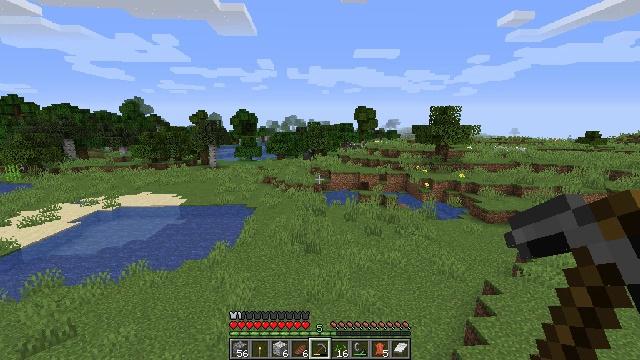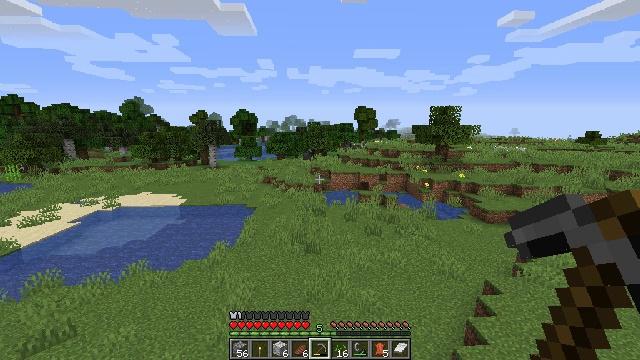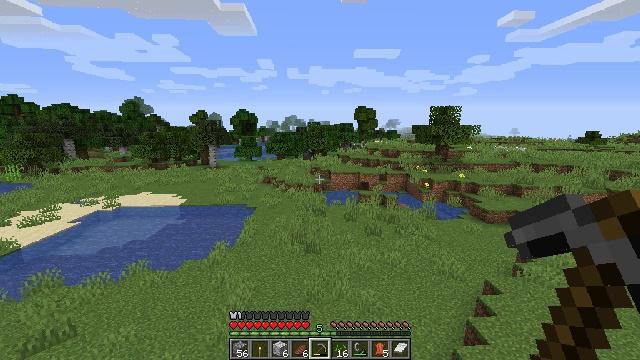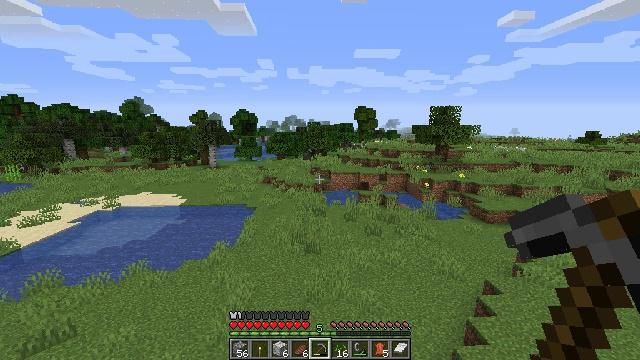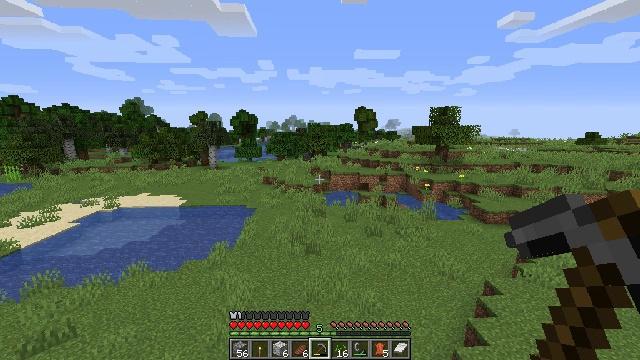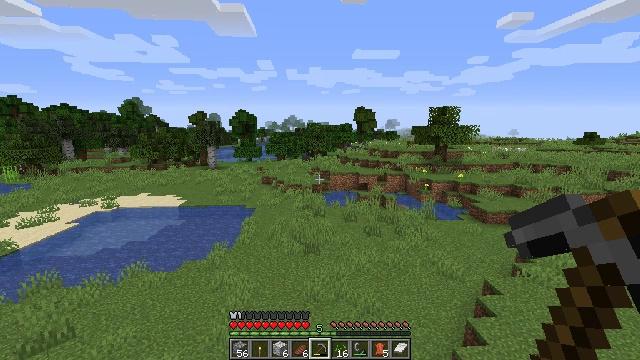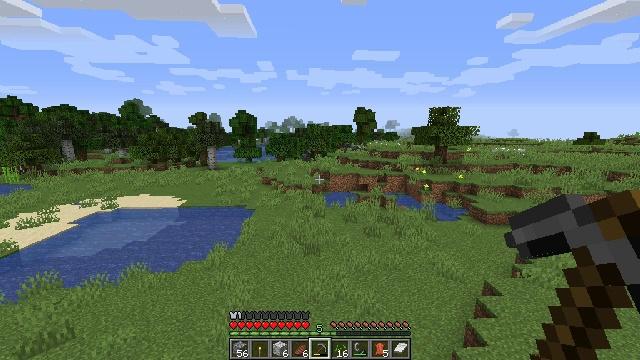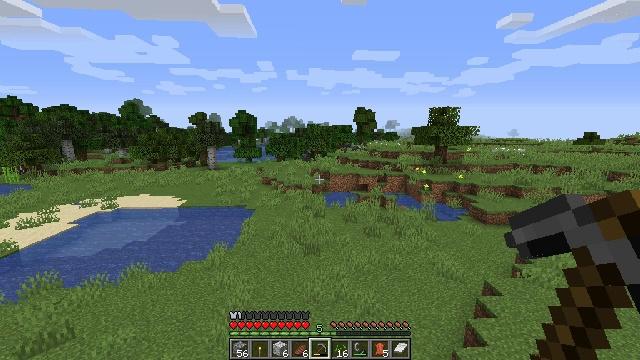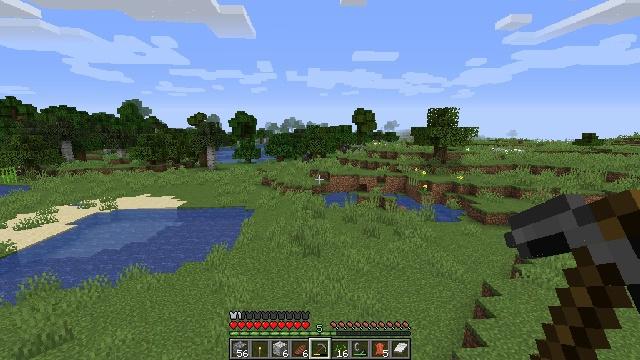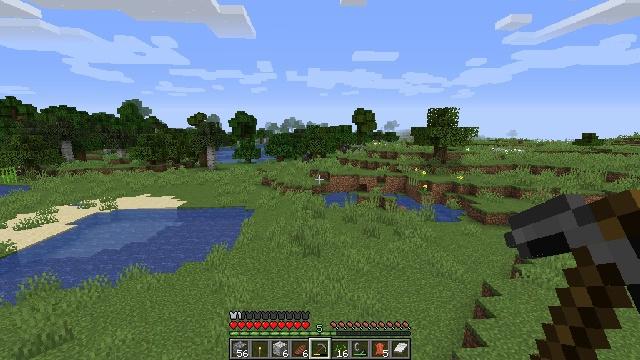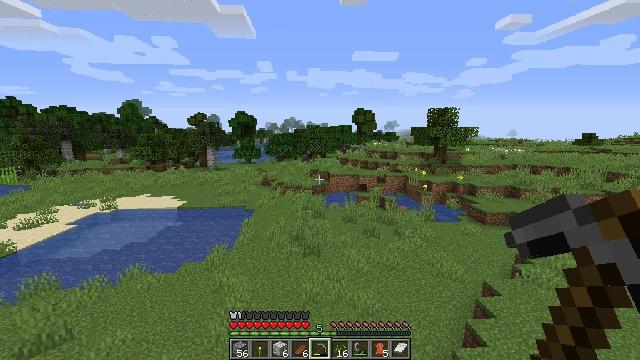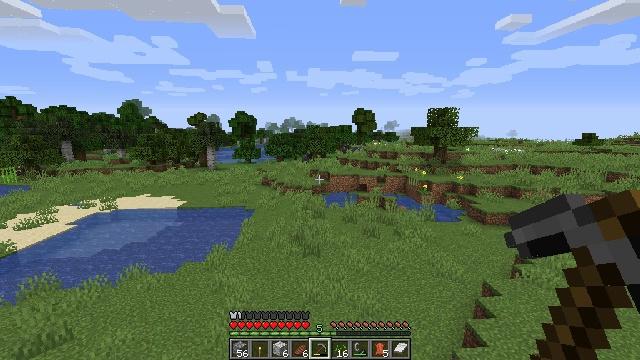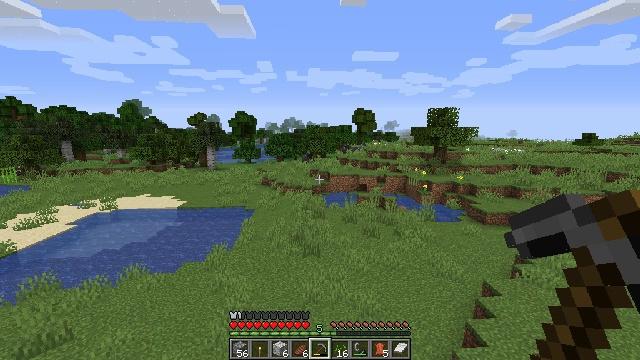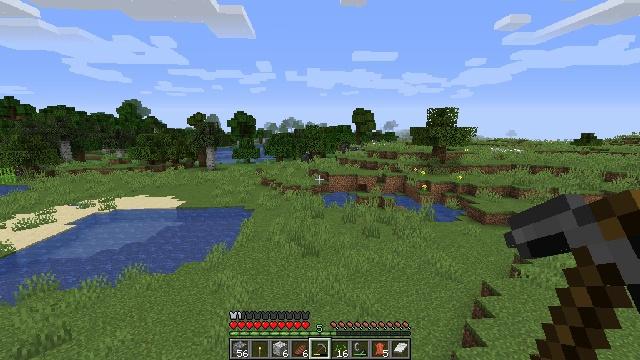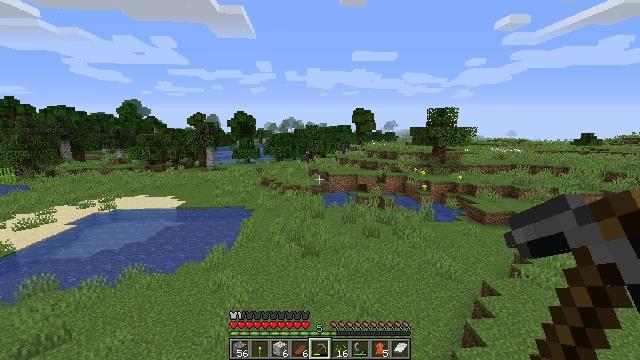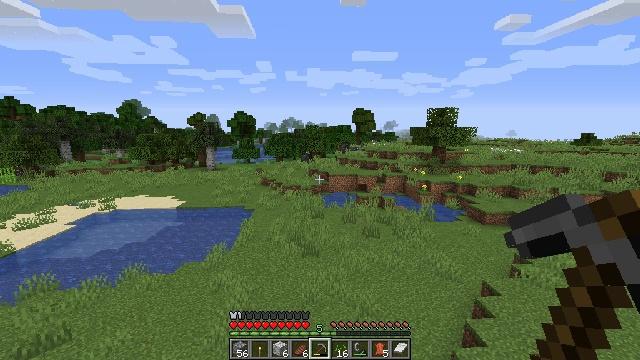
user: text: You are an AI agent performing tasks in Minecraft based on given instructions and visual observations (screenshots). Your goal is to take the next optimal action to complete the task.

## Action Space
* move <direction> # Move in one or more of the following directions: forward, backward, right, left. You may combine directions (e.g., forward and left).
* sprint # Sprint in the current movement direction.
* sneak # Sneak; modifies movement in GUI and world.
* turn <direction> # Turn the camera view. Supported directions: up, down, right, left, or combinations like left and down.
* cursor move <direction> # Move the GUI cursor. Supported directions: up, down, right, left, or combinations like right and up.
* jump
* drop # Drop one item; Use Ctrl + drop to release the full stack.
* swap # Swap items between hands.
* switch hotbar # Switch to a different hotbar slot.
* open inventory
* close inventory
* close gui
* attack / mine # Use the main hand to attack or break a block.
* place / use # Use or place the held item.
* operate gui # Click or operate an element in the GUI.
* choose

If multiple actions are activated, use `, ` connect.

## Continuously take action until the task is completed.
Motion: motion action
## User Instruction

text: Break the birch log in the forest.
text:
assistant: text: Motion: no_op
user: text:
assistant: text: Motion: no_op
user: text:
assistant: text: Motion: no_op
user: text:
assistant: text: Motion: no_op
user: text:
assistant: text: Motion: no_op
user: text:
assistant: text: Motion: no_op
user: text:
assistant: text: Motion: no_op
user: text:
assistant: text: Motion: no_op
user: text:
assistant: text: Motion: no_op
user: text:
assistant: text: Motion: no_op
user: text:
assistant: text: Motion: no_op
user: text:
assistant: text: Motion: no_op
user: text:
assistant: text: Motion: no_op
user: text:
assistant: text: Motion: no_op
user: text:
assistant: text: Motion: no_op
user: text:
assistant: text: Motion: no_op
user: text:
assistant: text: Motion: no_op
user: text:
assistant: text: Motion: no_op
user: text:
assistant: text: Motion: no_op
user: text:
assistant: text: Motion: no_op
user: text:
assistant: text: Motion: no_op
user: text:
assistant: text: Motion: no_op
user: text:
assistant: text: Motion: no_op
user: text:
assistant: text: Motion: turn right
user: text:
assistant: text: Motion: turn right
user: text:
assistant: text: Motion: turn right
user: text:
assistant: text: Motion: no_op
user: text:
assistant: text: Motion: no_op
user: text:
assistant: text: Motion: turn right
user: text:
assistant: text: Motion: turn right